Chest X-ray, PA view. Patient: 60 years old, sex F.
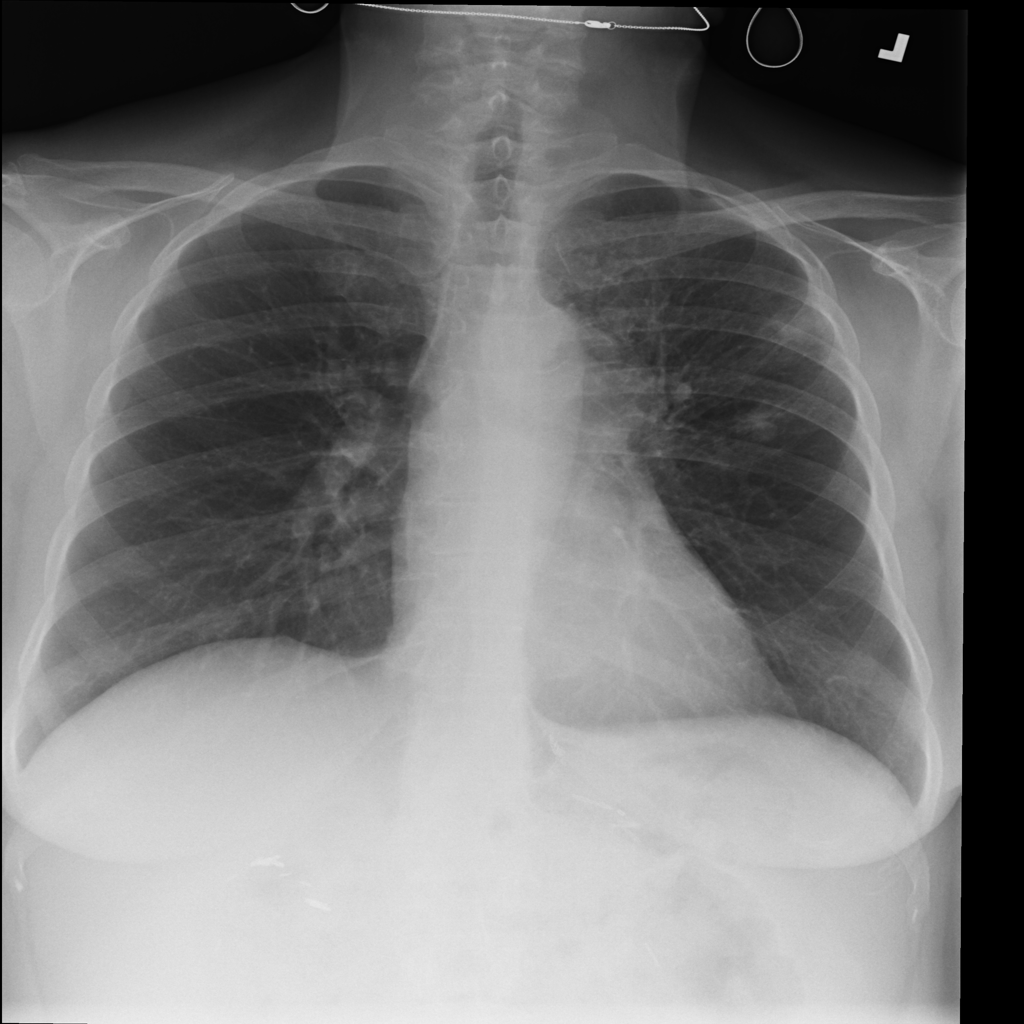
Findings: Mass